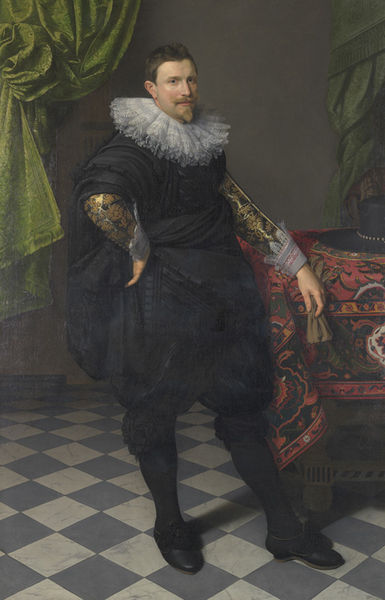
Titel: Bildnis eines Mannes
Künstler: Nicolaes Eliasz.
Standort: Karlsruhe
Institution: Staatliche Kunsthalle Karlsruhe
Schlagwörter: gemälde, mann, rubens, umhang, weiß, grün, handschuh, hut, kleid, marmor, raum, schwarz, tisch, blick, rot, tuch, karo, muster, ornament, schleife, teppich, bart, hose, schnurrbart, wand, barock, kleidung, kragen, rembrandt, spitze, ärmel, halskrause, herr, innenraum, mühlsteinkragen, niederlande, portrait, porträt, tischdecke, vorhang, boden, gewand, gold, haare, interieur, kutte, pose, reich, stoff, adel, ohren, renaissance, vornehm, beine, adlig, spanien, fußboden, position, schuhe, inszenierung, könig, vorhänge, ornamente, robe, edel, ölfarbe, ziegenbart, strümpfe, schwarzweiss, fliesen, bürgertum, adeliger, manschetten, schach, vermeer, kacheln, krause, rüstung, spitzbart, mittelalter, strumpfhose, aristokrat, prinz, adelig, spitzenkragen, adliger, stellung, edelmann, gesichtszüge, spanische tracht, fließen, vorhand, weißer kragen, kurzhaarfrisur, kniehose, männerbildnis, kachelboden, golg, kavalier, spanier, pumphose, pumphosen, scharzweiss, verhalten, rote tischdecke, hse, grüne vorhänge, fliesboden, bodwen, hjdsd, mannpose, grüne gardine, teppich schwarz, innenraum fliesen, kontraplast